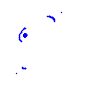
Particle: pion